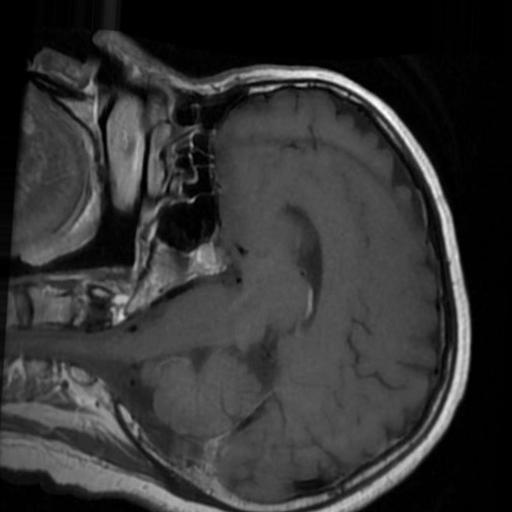
Label: brain_tumor